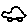
Label: car